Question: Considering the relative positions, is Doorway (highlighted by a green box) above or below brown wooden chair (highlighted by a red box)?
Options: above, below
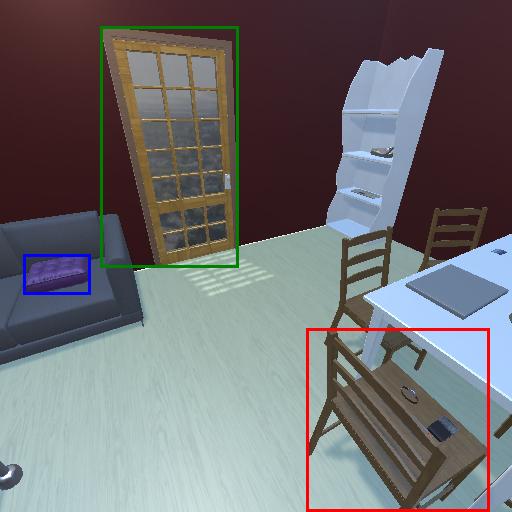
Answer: above